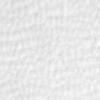
Label: no_change